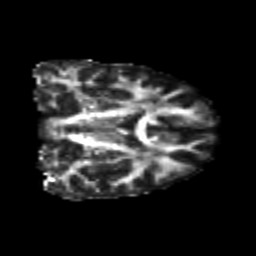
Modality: FA
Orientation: coronal
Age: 23
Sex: female
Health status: healthy
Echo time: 0.074 s